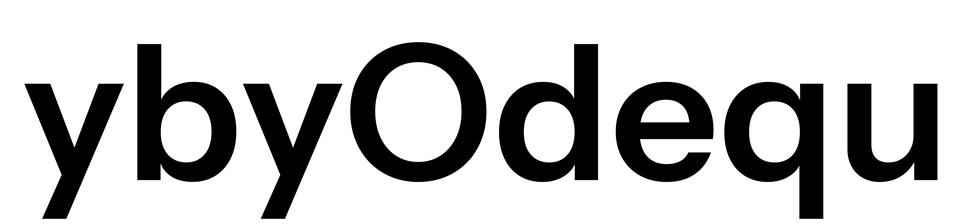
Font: InstrumentSans_SemiBold